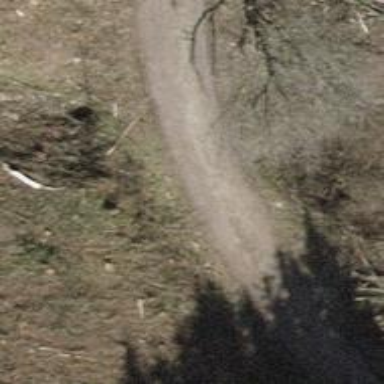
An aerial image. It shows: Gravel track with grade2 quality.